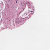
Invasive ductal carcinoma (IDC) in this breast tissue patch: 0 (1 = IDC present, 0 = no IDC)